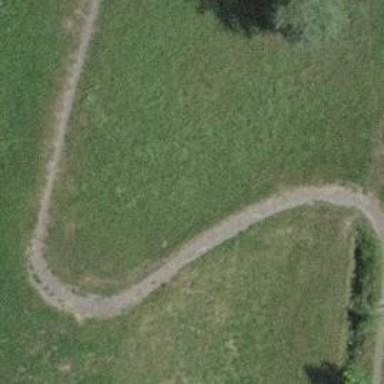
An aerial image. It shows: Track road with grass paver surface.